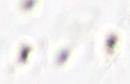
Label: Phaeocystis